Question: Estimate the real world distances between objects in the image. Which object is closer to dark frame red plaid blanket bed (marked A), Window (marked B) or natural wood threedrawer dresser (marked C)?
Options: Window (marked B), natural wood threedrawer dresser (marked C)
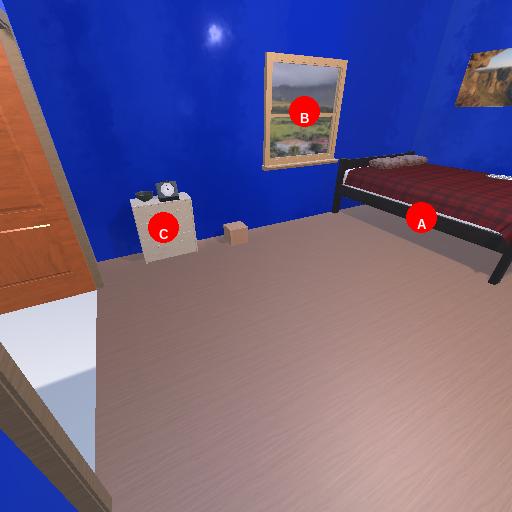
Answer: Window (marked B)